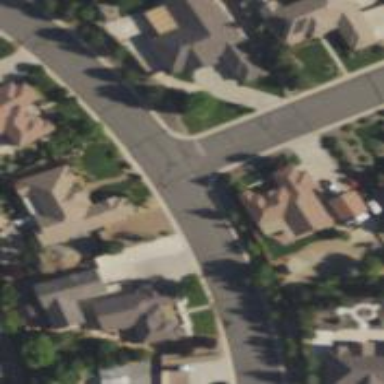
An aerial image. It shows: Residential road with asphalt surface and separate sidewalk.